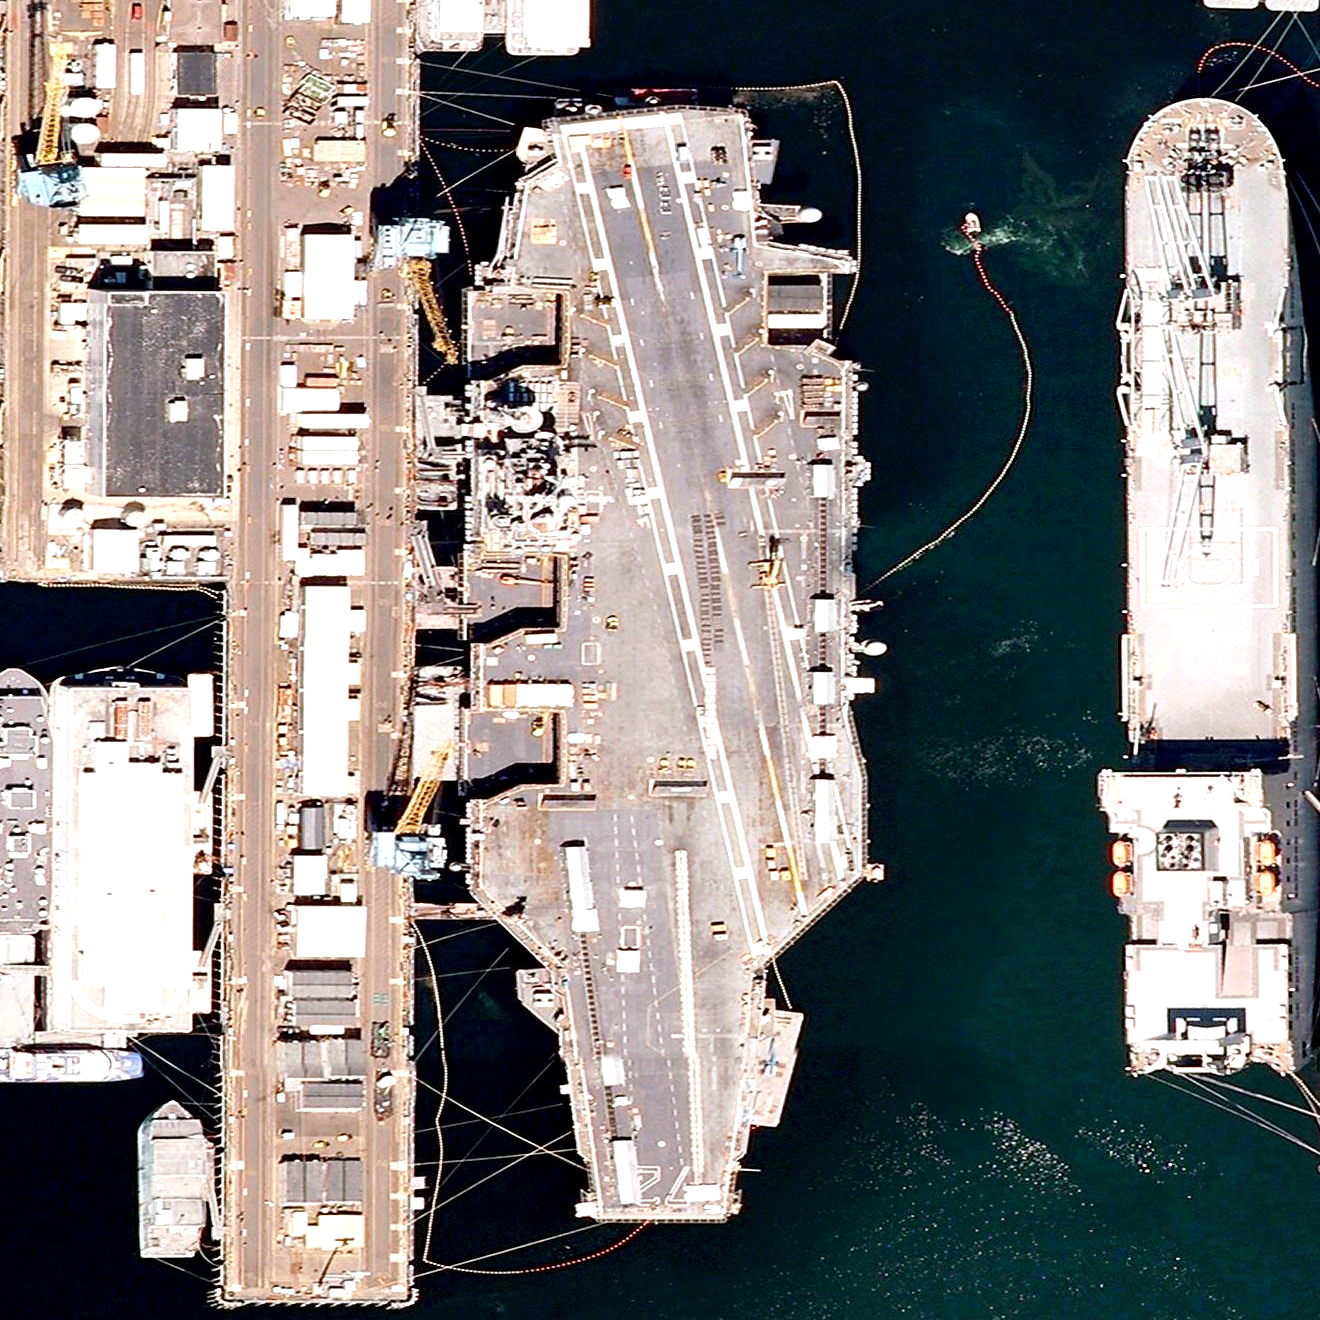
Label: aircraft_carrier